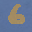
Label: 6